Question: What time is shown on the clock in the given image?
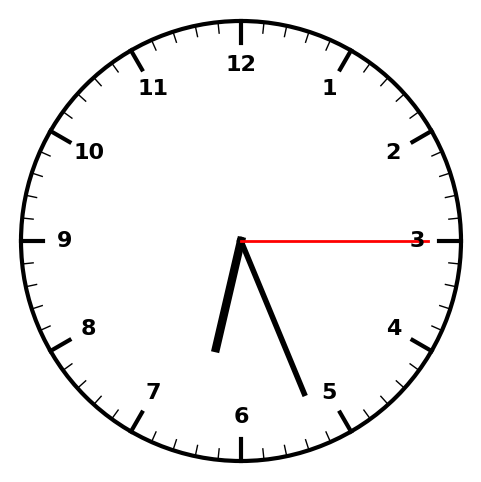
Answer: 06:26:15